Interaction volume radius: 10 \u00c5
Interaction volume height: 15 \u00c5
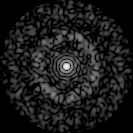
Disorder parameter: 0.8453